Question: I'm trying to create a user setting drop-down menu that has a similar design to facebook and google on the right, but I'm not sure how. In the attached image you can find what I want to accomplish... Any help is highly appreciated

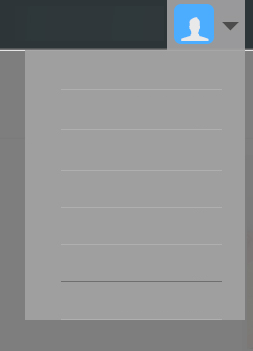
Answer: Well, I guess I did it in the same style I wanted
'''
enter code here
<div class="container">
<div class="wrapper-demo">
<div id="dd" class="wrapper-dropdown-5" tabindex="1">
<div id="image"> </div>
<ul class="dropdown">
<li><a href="#"><i class="icon-user"></i>Profile</a></li>
<li><a href="#"><i class="iconcog"></i>Settings</a></li>
<li><a href="#"><i class="icon-remove"></i>Logout</a></li>
</ul>
</div>
</div>
</div>
enter code here
*,
*:after,
*:before {
-webkit-box-sizing: border-box;
-moz-box-sizing: border-box;
box-sizing: border-box;
padding: 0;
margin: 0;
}
.wrapper-demo {
margin: 60px 0 0 0;
*zoom: 1;
font-weight: 400;
}
.wrapper-dropdown-5 {
/* Size & position */
position: relative;
width: 100px;
margin: 0 auto;
padding: 12px 15px;
height: 50px;
/* Styles */
background: #2F3B31;
border-radius: 0px;
box-shadow: 0 1px 0 rgba(0,0,0,0.2);
cursor: pointer;
outline: none;
-webkit-transition: all 0.3s ease-out;
-moz-transition: all 0.3s ease-out;
-ms-transition: all 0.3s ease-out;
-o-transition: all 0.3s ease-out;
transition: all 0.3s ease-out;
}
#image
{
width:45px;
height:46px;
border:solid #666;
border-radius:5px;
-moz-border-radius: 5px;
background-image: url("http://i.imgur.com/kLz97bG.png?1");
-webkit-border-radius:5px;
margin-top:-10px;
margin-left:-8px;
}
.wrapper-dropdown-5:after { /* Little arrow */
content: "";
width: 0;
height: 0;
position: absolute;
top: 50%;
right: 15px;
margin-top: -3px;
border-width: 6px 6px 0 6px;
border-style: solid;
border-color: #9F9F9F transparent;
}
.wrapper-dropdown-5 .dropdown {
/* Size & position */
position: absolute;
top: 100%;
left: 0;
right: 0;
/* Styles */
background: #9F9F9F;
border-radius: 0px;
border: 1px solid rgba(0,0,0,0.2);
border-top: none;
border-bottom: none;
list-style: none;
-webkit-transition: all 0.3s ease-out;
-moz-transition: all 0.3s ease-out;
-ms-transition: all 0.3s ease-out;
-o-transition: all 0.3s ease-out;
transition: all 0.3s ease-out;
/* Hiding */
max-height: 0;
overflow: hidden;
}
.dropdown
{
width:200px;
}
.wrapper-dropdown-5 .dropdown li {
padding: 0 10px ;
}
.wrapper-dropdown-5 .dropdown li a {
display: block;
text-decoration: none;
color: #333;
padding: 10px 0;
transition: all 0.3s ease-out;
border-bottom: 1px solid #e6e8ea;
}
.wrapper-dropdown-5 .dropdown li:last-of-type a {
border: none;
}
.wrapper-dropdown-5 .dropdown li i {
width:200px;
margin-right: 5px;
color: inherit;
vertical-align: middle;
}
/* Hover state */
.wrapper-dropdown-5 .dropdown li:hover a {
color: #FFFFFF;
}
/* Active state */
.wrapper-dropdown-5.active {
border-radius: 0px 0px 0 0;
background: #949594;
box-shadow: none;
border-bottom: none;
color: white;
}
.wrapper-dropdown-5.active:after {
border-color: #82d1ff transparent;
}
.wrapper-dropdown-5.active .dropdown {
border-bottom: 1px solid rgba(0,0,0,0.2);
max-height: 400px;
}
'''
js
'''
enter code here
function DropDown(el) {
this.dd = el;
this.initEvents();
}
DropDown.prototype = {
initEvents : function() {
var obj = this;
obj.dd.on('click', function(event){
$(this).toggleClass('active');
event.stopPropagation();
});
}
}
$(function() {
var dd = new DropDown( $('#dd') );
$(document).click(function() {
// all dropdowns
$('.wrapper-dropdown-5').removeClass('active');
});
});
'''
working example <URL>